Chest X-ray:
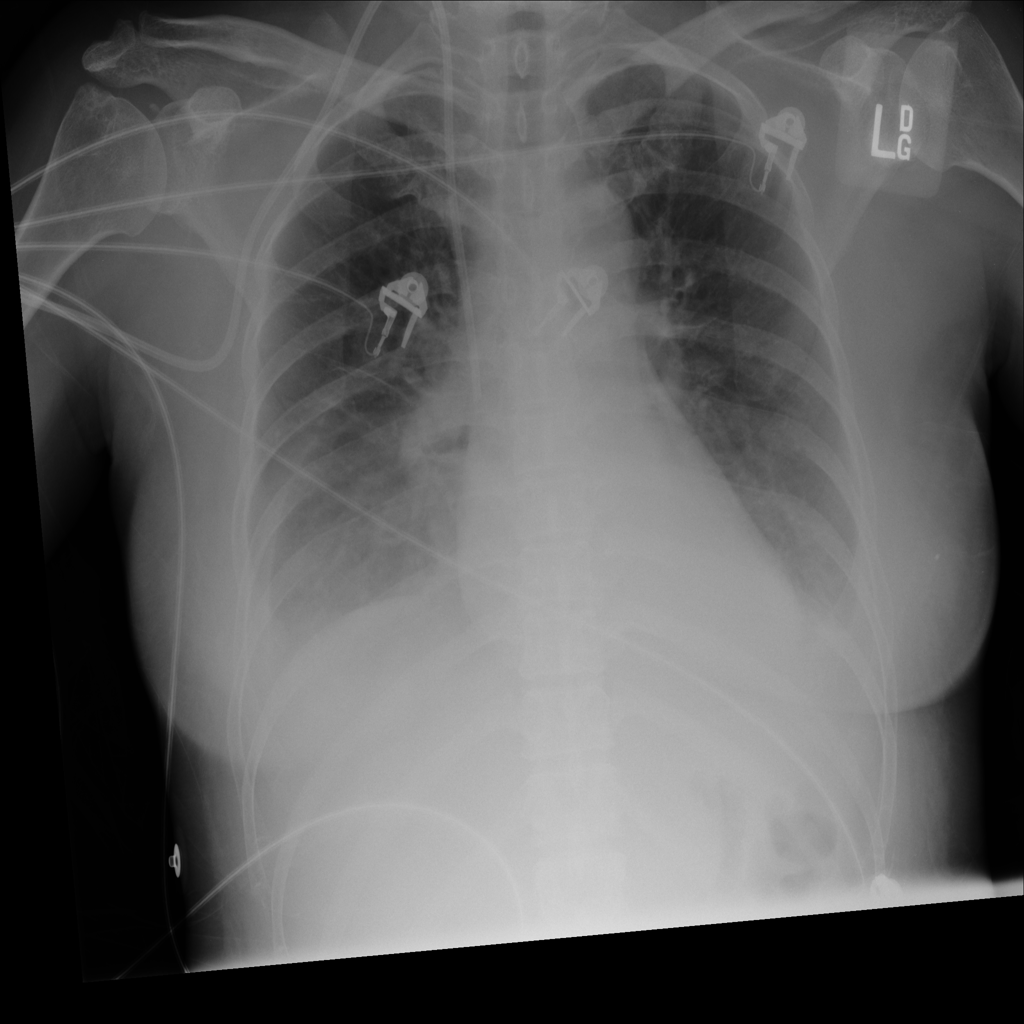
Findings: Effusion
No abnormal finding: no